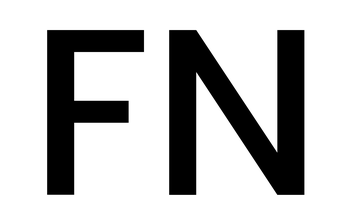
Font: Poppins-Medium